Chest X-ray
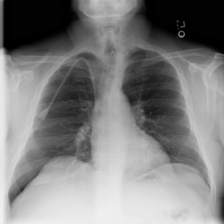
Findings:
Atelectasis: negative
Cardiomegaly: negative
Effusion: negative
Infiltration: negative
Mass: negative
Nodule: negative
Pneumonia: negative
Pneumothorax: negative
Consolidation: negative
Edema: negative
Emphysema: negative
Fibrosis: negative
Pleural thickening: negative
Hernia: negative